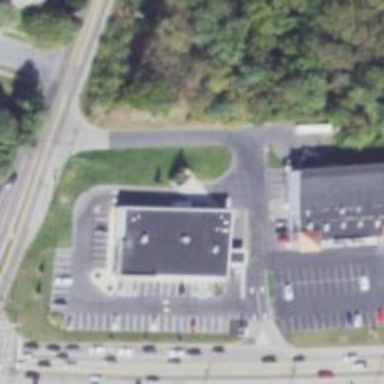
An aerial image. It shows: Pharmacy providing healthcare services.